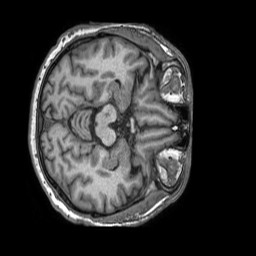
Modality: T1w
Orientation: axial
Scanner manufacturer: philips
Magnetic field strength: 1.5 T
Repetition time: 0.007116 s
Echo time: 0.00323 s